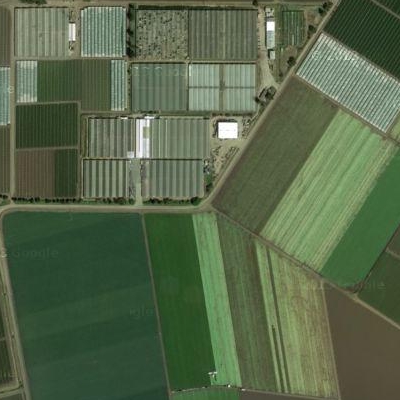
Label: bField